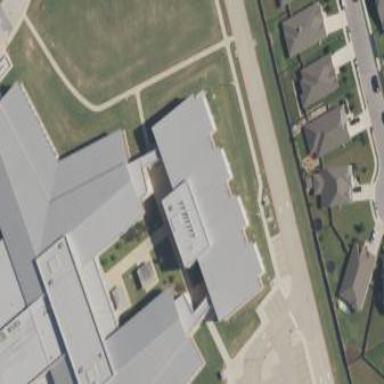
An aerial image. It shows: School building.